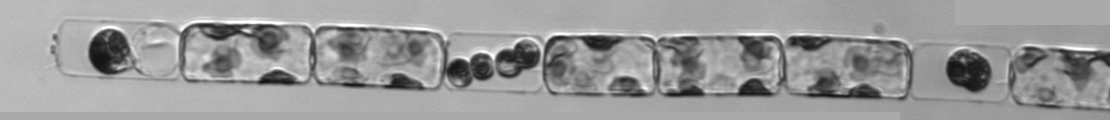
Label: Guinardia_delicatula_TAG_internal_parasite